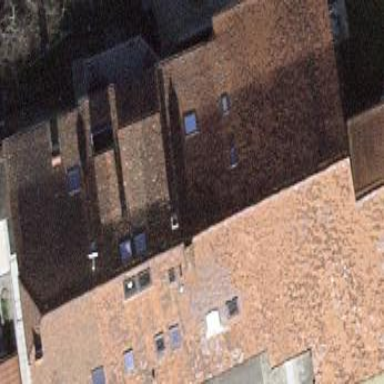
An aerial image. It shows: Building.